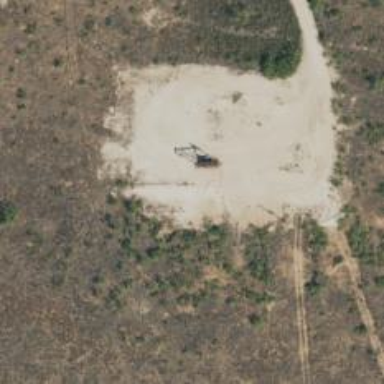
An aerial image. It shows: Petroleum well.